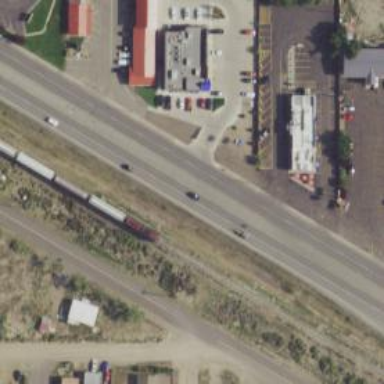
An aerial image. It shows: Trunk highway with asphalt surface and grade1 tracktype.